Question: I need to install PHP cURL on my Amazon EC2 Micro Instance.
I found a terminal code which should install PHP cURL through PuTTY.
'''
sudo apt-get install php5-curl
'''
But I get a lot of '403 Forbidden' errors.
I'm not good with Linux so I didn't really understand what those errors mean.
This is a screenshot of all the errors.

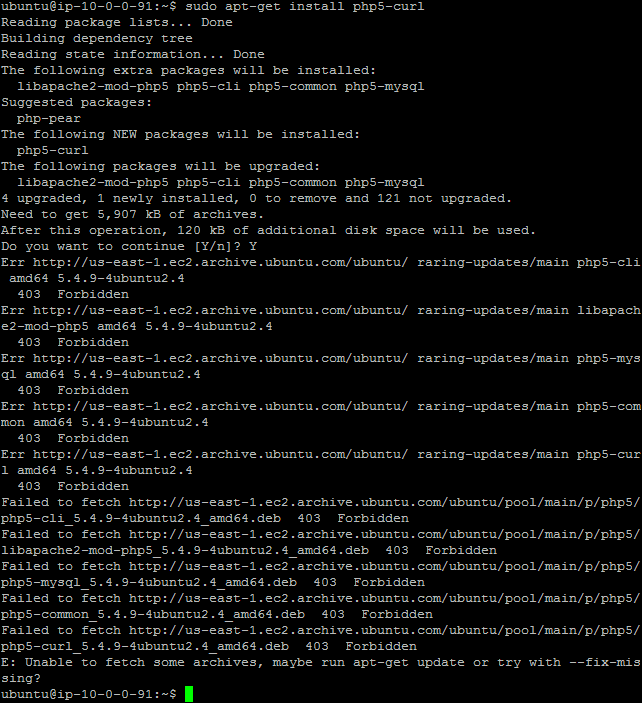
Answer: the 403 is from the source repository,
Try
'''
sudo-apt-get update
'''
before the install. If that still doesn't fix it, add these lines to the /etc/apt/sources.list
'''
deb http://us.archive.ubuntu.com/ubuntu lucid main multiverse universe
deb http://us.archive.ubuntu.com/ubuntu lucid-security main multiverse universe
deb http://us.archive.ubuntu.com/ubuntu lucid-updates main multiverse universe
'''